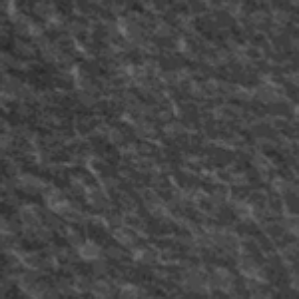
Label: frost